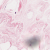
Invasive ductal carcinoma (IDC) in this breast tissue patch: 0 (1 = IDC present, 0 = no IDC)